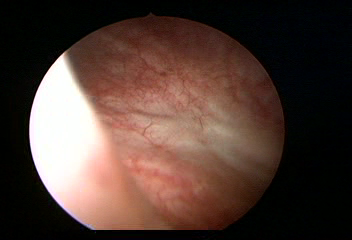
Modality: WLC
Class: Normal mucosa
Bladder cancer association: No